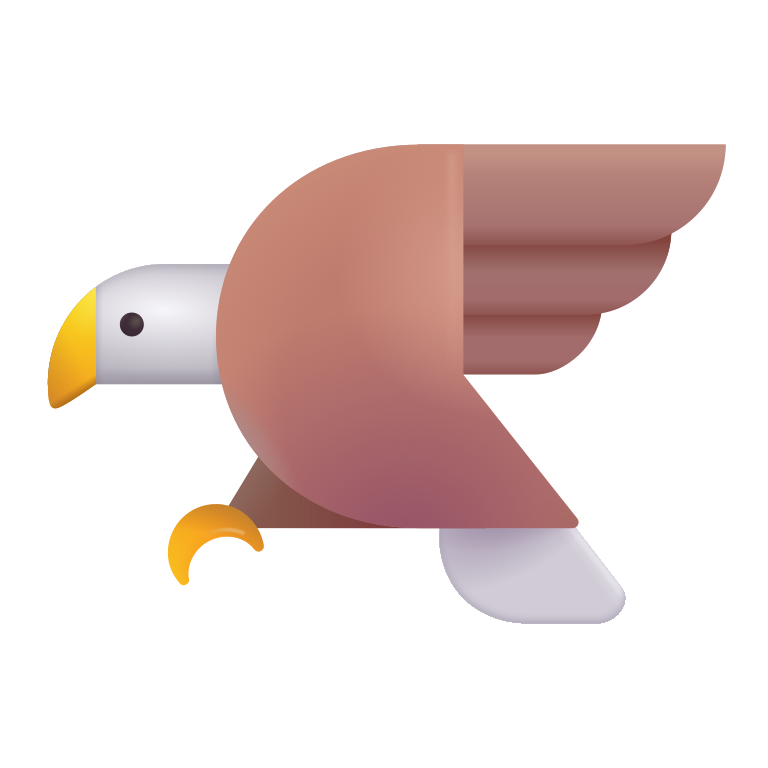
eagle color